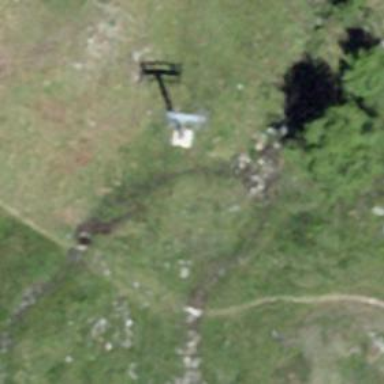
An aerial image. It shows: Pylon for aerialway.